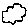
Label: cloud